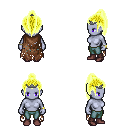
a pixel art fantasy rpg character, female body template, dark elf, purple skin, brown tattered cape, teal pants, gold long topknot hairstyle, iron tiara, bracelets, maroon shoes, four views (front, back, left, right), 2x2 character sprite sheet, small pixel art, hard edges, no anti-aliasing